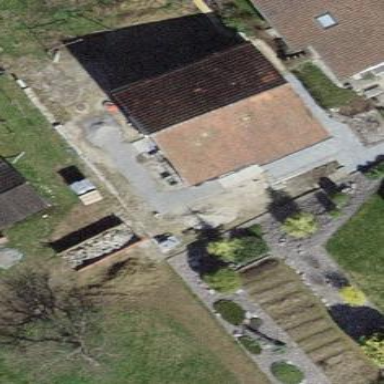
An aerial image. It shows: Building with tiled roof.